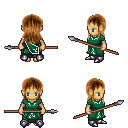
a pixel art fantasy rpg character, female body template, human, tanned skin, sash dress, robe skirt, brown unkempt hairstyle, metal boots, spear, four views (front, back, left, right), 2x2 character sprite sheet, small pixel art, hard edges, no anti-aliasing